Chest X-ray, AP view. Patient: 47 years old, sex M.
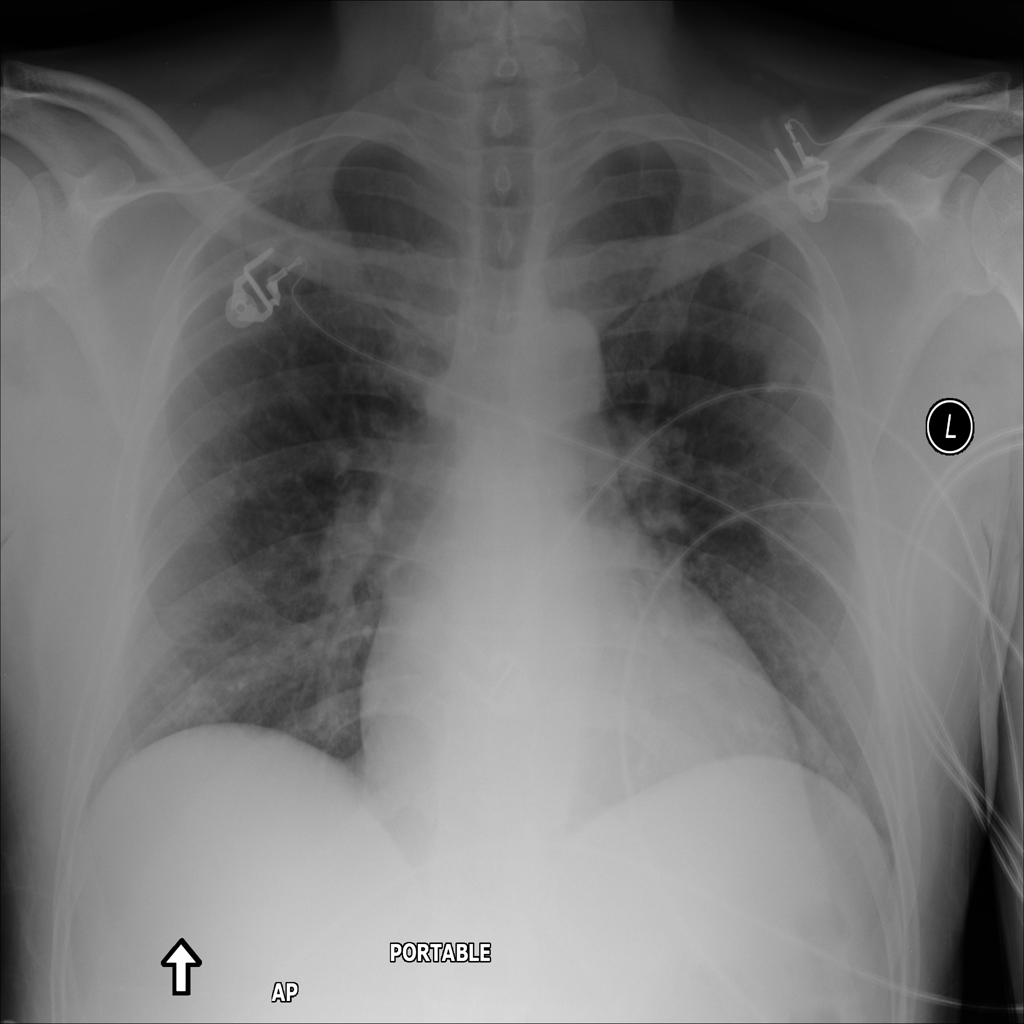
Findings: Nodule